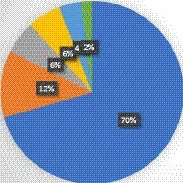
Different methods used for the diagnosis of pulmonary actinomycosis.
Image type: medical_photograph (other_medical_photograph)